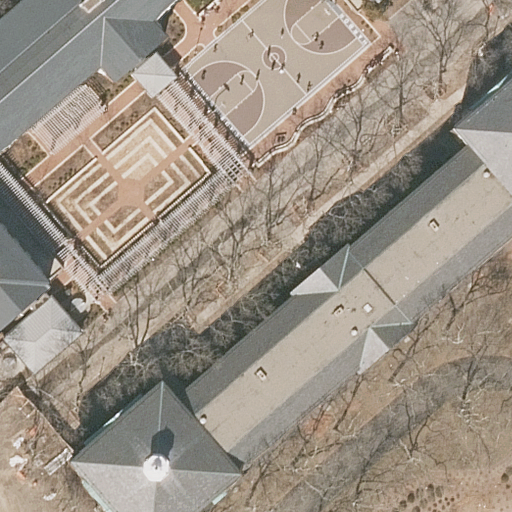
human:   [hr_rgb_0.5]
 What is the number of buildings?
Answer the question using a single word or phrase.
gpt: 2

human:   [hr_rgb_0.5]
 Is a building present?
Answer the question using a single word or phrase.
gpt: yes

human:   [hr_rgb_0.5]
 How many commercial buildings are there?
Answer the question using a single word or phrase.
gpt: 0

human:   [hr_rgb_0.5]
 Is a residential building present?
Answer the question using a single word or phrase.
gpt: yes

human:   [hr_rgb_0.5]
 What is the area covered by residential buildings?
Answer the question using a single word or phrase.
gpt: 1343m2

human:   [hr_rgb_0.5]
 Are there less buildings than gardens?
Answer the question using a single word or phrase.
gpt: no

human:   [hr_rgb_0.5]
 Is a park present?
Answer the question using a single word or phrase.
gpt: yes

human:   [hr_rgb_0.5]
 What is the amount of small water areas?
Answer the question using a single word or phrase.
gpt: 0

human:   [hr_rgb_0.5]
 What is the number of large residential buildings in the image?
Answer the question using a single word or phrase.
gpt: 1

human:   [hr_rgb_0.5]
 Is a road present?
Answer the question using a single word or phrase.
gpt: yes

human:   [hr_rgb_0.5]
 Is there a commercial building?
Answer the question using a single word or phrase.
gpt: no

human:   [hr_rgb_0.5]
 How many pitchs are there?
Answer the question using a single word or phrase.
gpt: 1

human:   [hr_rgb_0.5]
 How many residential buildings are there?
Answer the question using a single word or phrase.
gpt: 1

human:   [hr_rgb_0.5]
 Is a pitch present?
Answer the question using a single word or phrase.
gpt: yes

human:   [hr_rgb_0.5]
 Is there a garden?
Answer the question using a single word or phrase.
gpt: yes

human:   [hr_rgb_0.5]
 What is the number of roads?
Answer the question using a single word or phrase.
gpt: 3

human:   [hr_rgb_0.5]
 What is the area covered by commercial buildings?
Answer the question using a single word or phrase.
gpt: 0m2

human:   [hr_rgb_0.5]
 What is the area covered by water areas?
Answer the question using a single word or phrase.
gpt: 0m2

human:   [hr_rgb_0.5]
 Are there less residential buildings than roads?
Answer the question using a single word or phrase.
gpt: yes

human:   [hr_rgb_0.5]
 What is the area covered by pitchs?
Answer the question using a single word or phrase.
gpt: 567m2

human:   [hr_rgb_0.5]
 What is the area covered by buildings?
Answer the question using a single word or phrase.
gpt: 2137m2

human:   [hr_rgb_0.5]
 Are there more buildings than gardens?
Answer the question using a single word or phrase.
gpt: yes

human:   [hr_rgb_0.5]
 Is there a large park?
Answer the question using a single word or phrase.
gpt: yes

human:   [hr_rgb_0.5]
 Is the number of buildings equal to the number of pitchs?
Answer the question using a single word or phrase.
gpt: no

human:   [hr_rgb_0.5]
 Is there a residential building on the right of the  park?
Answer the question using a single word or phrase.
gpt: yes

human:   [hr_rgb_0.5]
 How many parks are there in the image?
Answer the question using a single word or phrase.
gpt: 1

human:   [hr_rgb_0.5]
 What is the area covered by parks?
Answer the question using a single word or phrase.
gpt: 7693m2

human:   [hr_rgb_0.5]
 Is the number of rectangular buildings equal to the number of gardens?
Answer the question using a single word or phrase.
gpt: no

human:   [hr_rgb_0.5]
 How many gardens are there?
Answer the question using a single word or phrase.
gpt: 1

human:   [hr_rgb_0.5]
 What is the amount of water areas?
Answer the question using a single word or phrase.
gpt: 0

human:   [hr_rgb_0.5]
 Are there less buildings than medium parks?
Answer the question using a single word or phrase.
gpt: no

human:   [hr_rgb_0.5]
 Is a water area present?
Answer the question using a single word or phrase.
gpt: no

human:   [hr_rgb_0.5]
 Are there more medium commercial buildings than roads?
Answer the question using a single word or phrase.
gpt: no

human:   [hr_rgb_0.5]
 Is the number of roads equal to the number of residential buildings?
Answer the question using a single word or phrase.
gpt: no

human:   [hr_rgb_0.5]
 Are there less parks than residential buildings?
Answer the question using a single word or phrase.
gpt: no

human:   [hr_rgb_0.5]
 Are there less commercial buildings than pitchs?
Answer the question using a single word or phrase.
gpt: yes

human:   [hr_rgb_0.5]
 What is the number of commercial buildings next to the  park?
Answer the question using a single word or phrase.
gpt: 0

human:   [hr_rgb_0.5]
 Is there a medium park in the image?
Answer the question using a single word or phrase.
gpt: no

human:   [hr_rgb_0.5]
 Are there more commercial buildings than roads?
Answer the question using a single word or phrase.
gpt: no

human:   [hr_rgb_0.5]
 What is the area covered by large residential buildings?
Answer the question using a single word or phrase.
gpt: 1343m2

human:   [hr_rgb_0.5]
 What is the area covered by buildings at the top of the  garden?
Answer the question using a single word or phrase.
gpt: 0m2

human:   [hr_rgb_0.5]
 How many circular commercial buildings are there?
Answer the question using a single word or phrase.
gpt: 0

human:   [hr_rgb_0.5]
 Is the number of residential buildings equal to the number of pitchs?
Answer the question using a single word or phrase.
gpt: yes

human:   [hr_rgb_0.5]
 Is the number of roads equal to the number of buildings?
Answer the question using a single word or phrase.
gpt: no

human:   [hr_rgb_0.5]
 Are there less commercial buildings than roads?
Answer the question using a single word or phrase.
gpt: yes

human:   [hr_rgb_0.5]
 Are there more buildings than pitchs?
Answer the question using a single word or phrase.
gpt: yes

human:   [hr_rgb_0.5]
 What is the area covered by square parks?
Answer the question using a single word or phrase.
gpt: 0m2

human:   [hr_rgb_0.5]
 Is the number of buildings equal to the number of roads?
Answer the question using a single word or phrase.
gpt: no

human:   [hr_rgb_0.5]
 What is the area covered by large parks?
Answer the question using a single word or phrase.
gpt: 7693m2

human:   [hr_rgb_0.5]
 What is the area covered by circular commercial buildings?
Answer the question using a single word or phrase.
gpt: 0m2

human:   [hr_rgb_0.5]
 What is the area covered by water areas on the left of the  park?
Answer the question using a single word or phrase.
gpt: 0m2

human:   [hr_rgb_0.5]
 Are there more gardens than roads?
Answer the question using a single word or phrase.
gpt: no

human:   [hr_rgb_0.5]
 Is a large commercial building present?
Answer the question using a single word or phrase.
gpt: no

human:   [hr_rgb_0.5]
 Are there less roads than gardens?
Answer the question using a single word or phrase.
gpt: no

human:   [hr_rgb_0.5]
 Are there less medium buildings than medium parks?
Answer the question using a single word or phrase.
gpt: no

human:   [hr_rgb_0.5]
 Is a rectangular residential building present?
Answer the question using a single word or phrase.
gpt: no

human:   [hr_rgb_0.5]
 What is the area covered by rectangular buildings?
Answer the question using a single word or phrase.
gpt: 0m2

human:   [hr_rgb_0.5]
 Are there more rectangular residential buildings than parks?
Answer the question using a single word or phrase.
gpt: no

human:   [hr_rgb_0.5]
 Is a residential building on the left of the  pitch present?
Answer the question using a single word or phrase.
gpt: no

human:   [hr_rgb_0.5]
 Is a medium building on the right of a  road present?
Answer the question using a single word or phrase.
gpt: no

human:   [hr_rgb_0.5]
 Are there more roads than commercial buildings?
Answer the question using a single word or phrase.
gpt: yes

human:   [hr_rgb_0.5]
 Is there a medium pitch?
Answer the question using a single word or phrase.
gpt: no

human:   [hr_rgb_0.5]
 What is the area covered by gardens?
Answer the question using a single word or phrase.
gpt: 642m2

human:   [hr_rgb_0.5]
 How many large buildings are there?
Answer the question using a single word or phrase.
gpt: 2